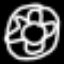
Label: donut